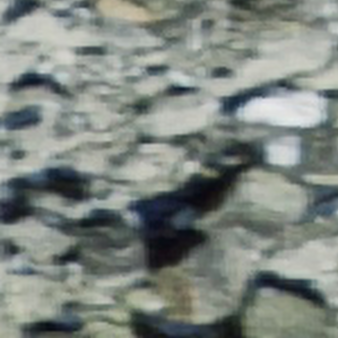
Label: other